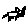
Label: cat